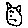
Label: cat